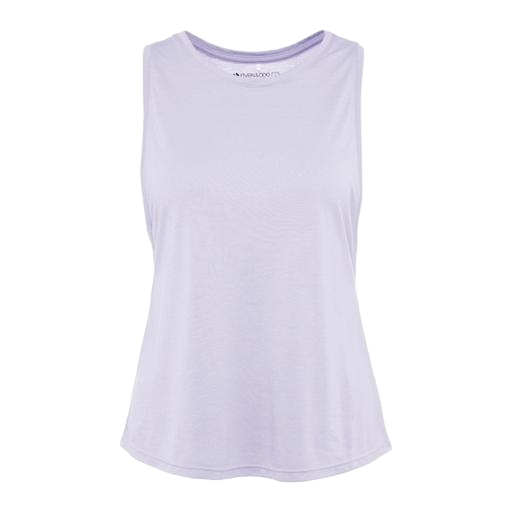
sleeveless and light purple, purple tank top, purple pocket muscle tee, white background